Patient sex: M
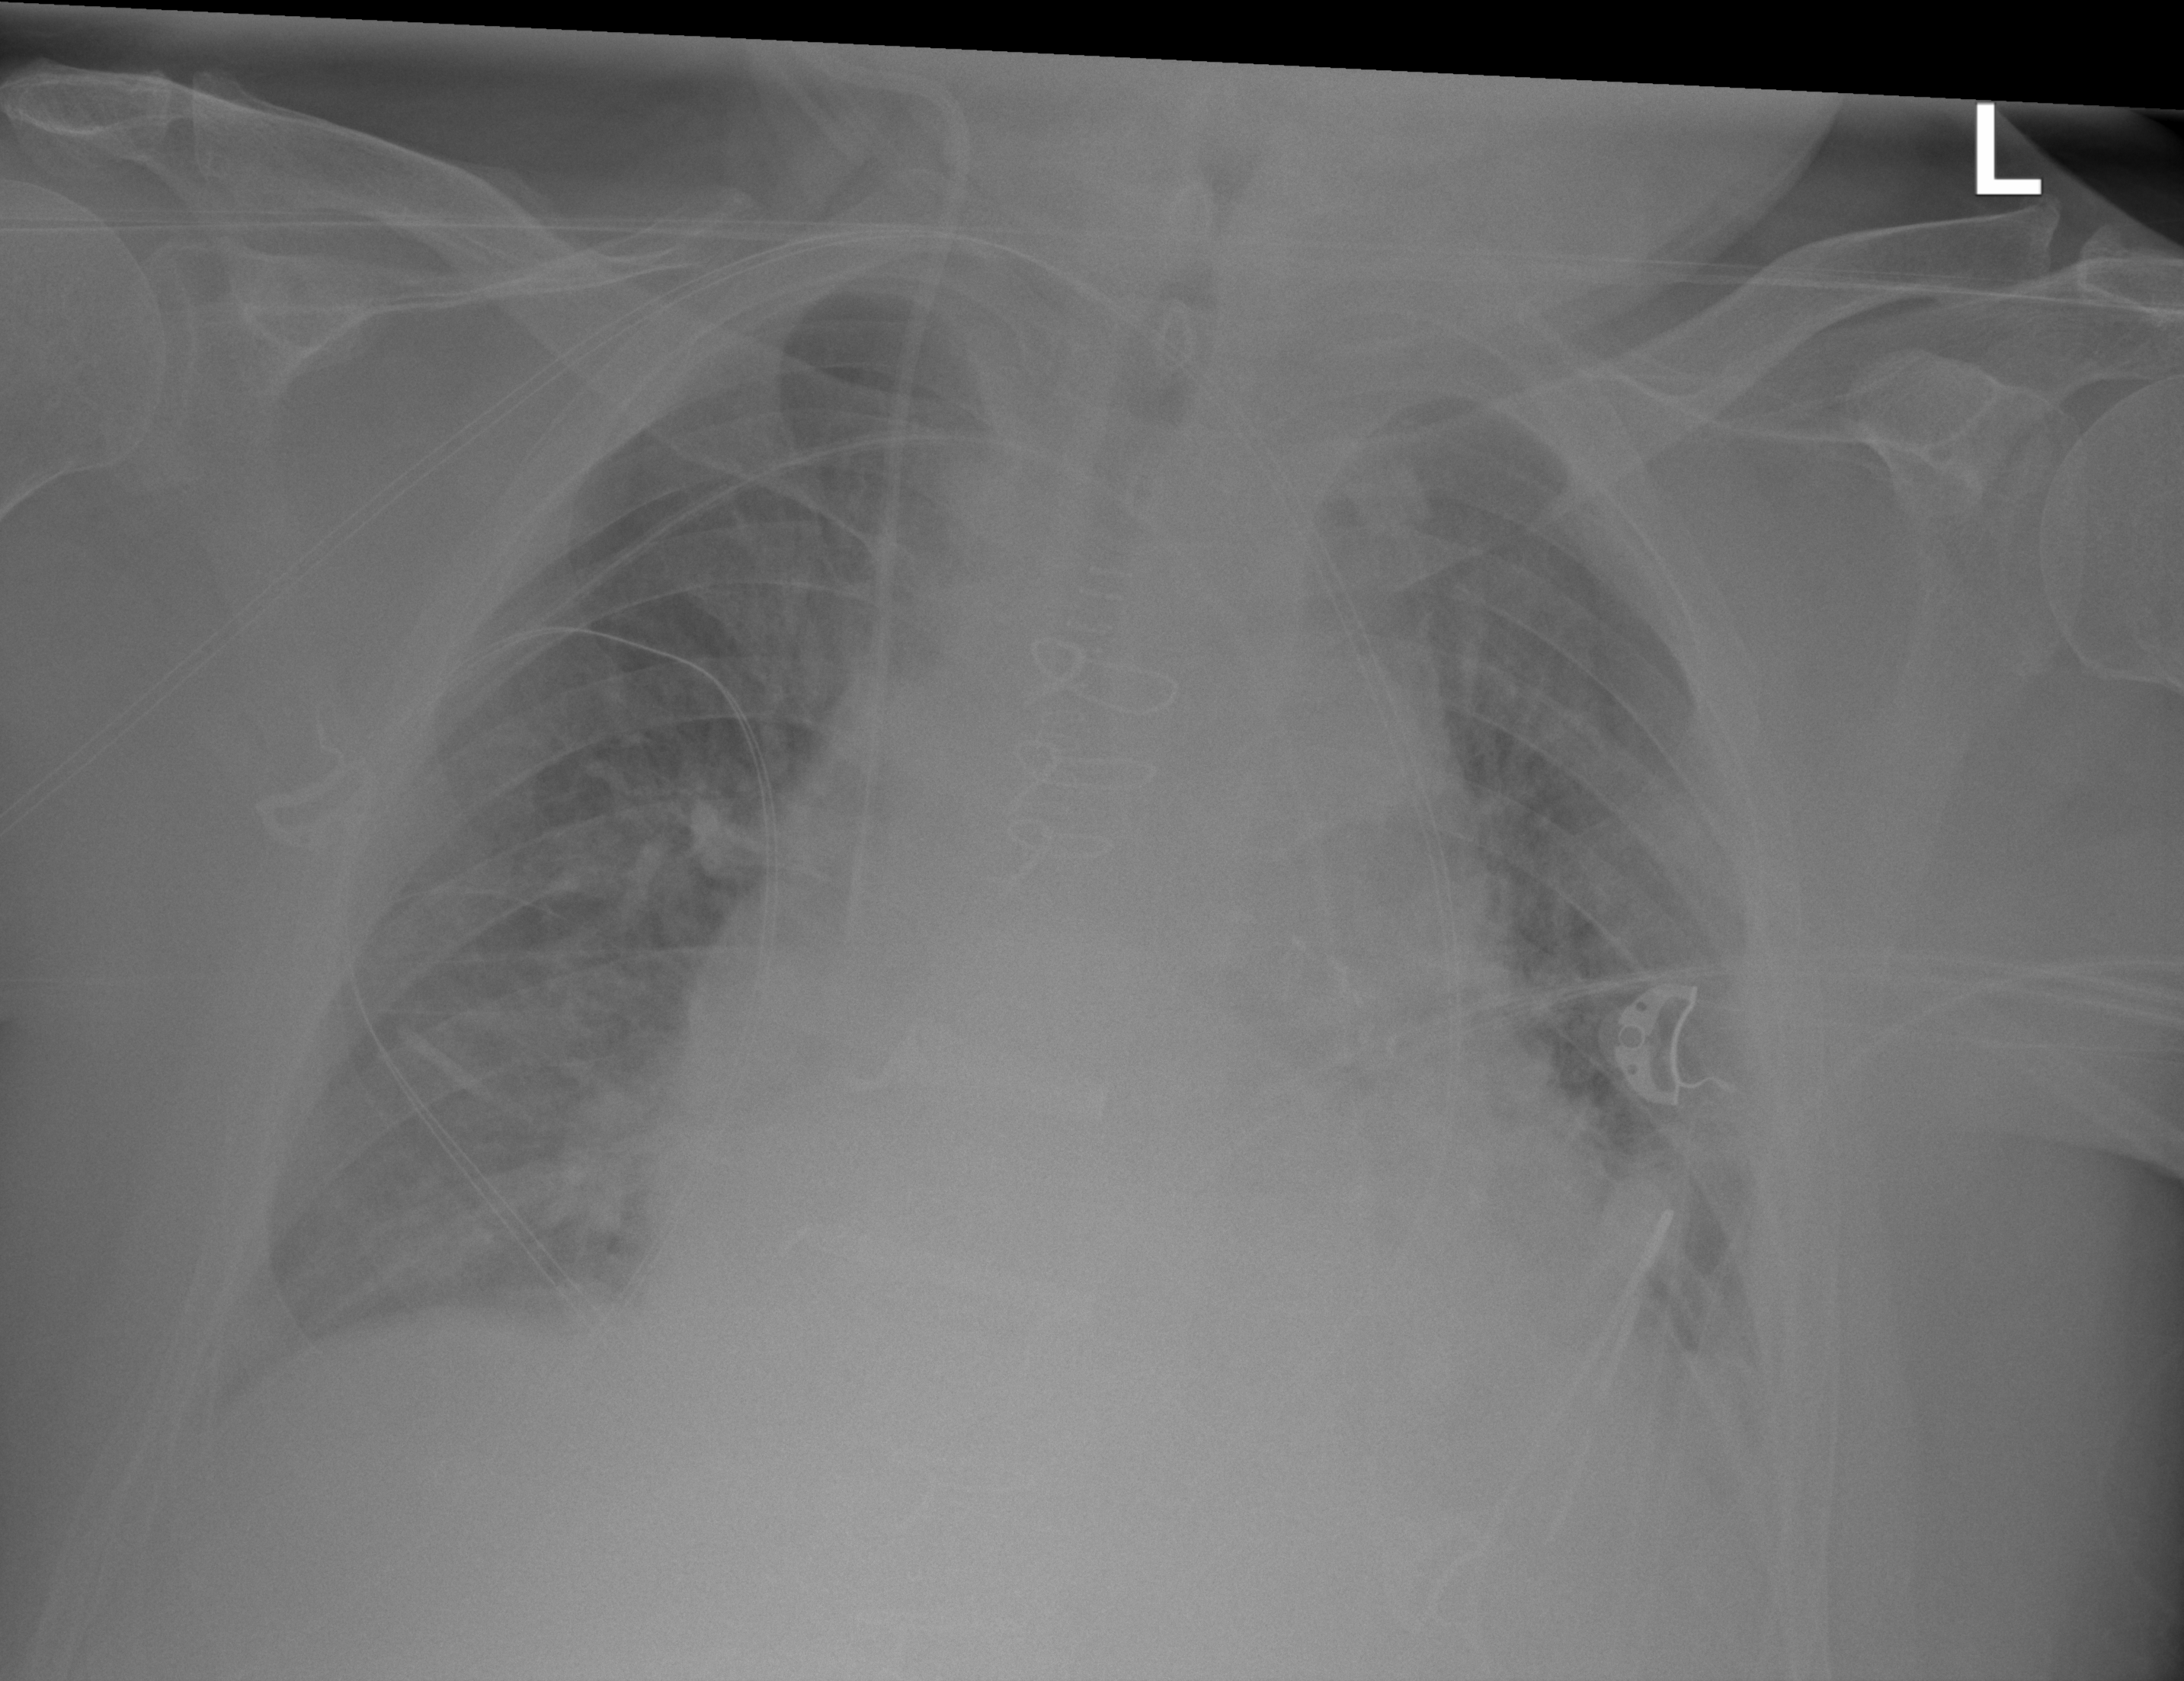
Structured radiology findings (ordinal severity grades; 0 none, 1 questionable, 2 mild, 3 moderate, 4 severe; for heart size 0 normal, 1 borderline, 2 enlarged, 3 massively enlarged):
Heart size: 2
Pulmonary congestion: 2
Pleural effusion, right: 1
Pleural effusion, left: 2
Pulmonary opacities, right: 0
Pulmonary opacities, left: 0
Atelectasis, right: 2
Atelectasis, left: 2